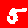
Digit: 5